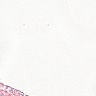
Metastatic tissue present: no